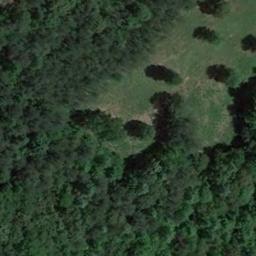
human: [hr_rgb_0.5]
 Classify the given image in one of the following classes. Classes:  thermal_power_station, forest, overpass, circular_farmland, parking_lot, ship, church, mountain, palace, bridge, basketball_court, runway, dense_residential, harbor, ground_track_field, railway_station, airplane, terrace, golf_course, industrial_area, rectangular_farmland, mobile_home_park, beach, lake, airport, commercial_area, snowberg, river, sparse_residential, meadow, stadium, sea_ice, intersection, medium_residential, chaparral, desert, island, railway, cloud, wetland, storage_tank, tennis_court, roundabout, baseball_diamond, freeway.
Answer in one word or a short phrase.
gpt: forest